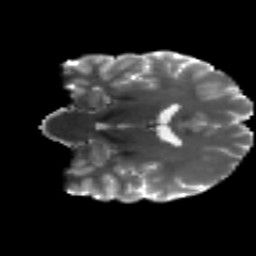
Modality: T2w
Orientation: coronal
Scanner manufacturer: siemens
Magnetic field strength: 3 T
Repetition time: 4.16 s
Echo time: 0.0806 s